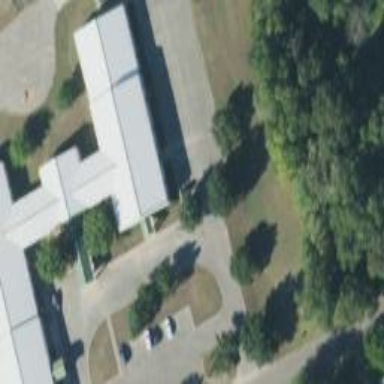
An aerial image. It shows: School building.